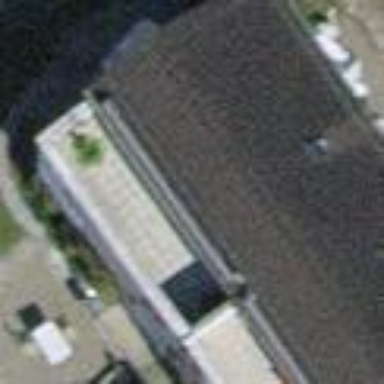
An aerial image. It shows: Terrace building.